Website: crate-barrel
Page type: review-order
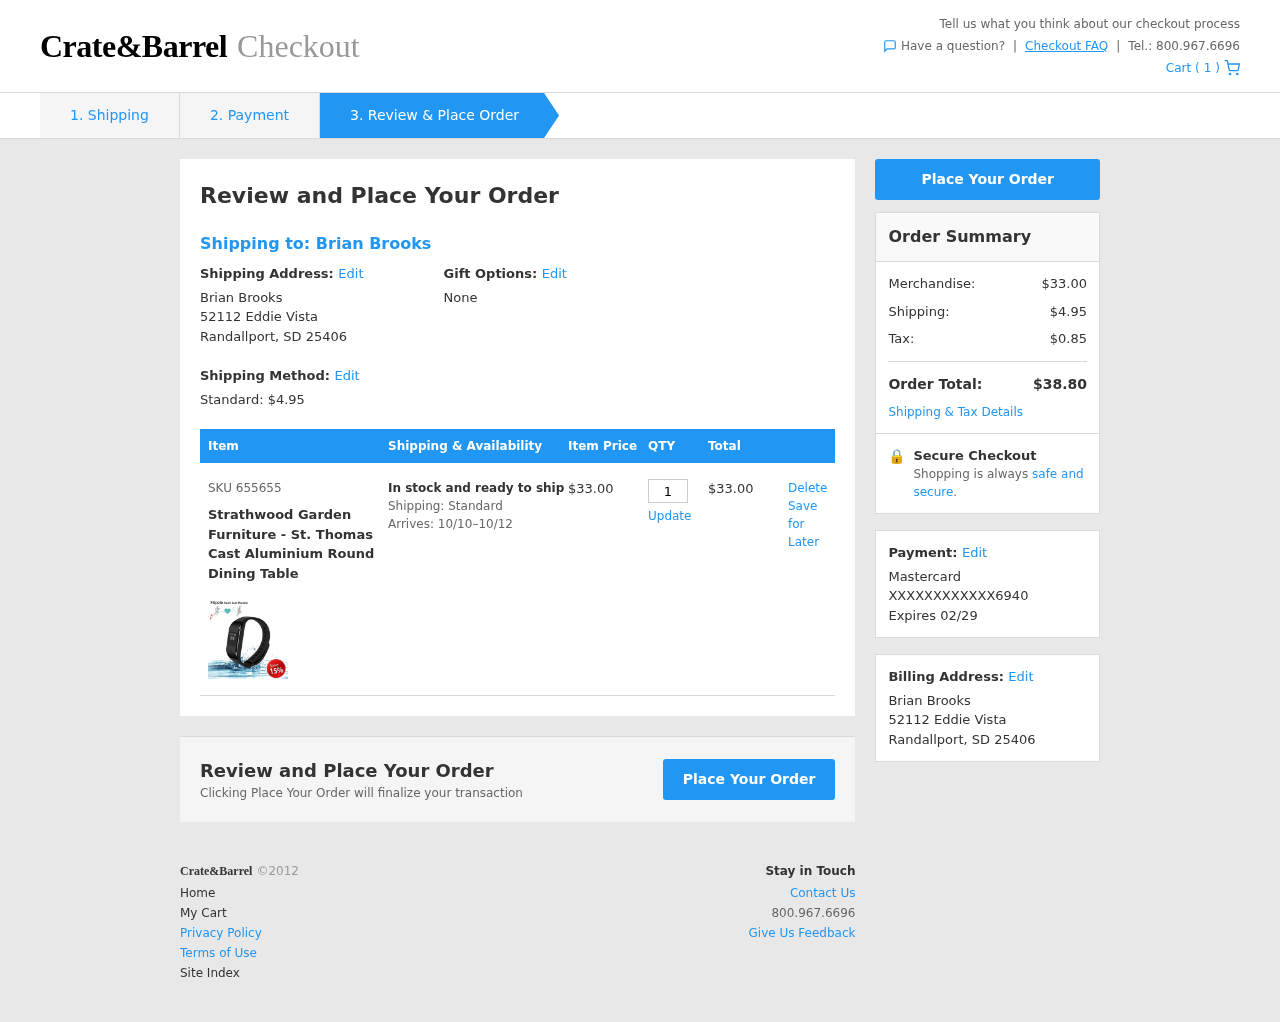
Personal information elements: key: PII_CARD_LAST4
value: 6940
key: PII_CARD_TYPE
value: Mastercard
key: PII_FULLNAME
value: Brian Brooks
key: PII_FULLNAME2
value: Brian Brooks
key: PII_STREET2
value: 52112 Eddie Vista
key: PII_CITY2
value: Randallport
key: PII_STATE_ABBR2
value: SD
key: PII_POSTCODE2
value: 25406
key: PII_CARD_EXPIRY
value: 02/29
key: PII_FULLNAME3
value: Brian Brooks
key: PII_STREET
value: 52112 Eddie Vista
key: PII_CITY3
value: Randallport
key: PII_STATE_ABBR3
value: SD
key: PII_POSTCODE
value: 25406
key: PII_POSTCODE_FULL
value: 25406
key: PII_POSTCODE_NUMERIC
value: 25406
Product elements: key: PRODUCT1_NAME
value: Strathwood Garden Furniture - St. Thomas Cast Aluminium Round Dining Table
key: PRODUCT1_PRICE
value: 33
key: PRODUCT1_QUANTITY
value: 1
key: PRODUCT1_SKU
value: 655655
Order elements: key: ORDER_NUM_ITEMS
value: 1
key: ORDER_SHIPPING_COST
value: $4.95
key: ORDER_DELIVERY_DATE
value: Arrives: 10/10–10/12
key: ORDER_SUBTOTAL
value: $33.00
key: ORDER_SUBTOTAL2
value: $33.00
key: ORDER_SHIPPING_COST2
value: $4.95
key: ORDER_TAX
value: $0.85
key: ORDER_TOTAL
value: $38.80